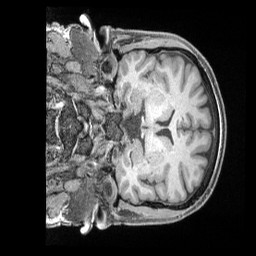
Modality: T1w
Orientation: coronal
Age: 39
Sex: male
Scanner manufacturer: siemens
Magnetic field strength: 3 T
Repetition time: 2 s
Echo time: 0.00211 s